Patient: sex F, age 67
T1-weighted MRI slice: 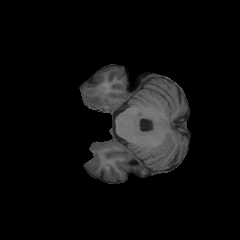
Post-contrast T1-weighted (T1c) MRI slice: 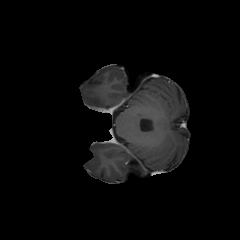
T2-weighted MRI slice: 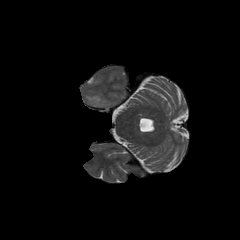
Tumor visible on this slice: yes
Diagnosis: Glioblastoma, IDH-wildtype
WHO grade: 4